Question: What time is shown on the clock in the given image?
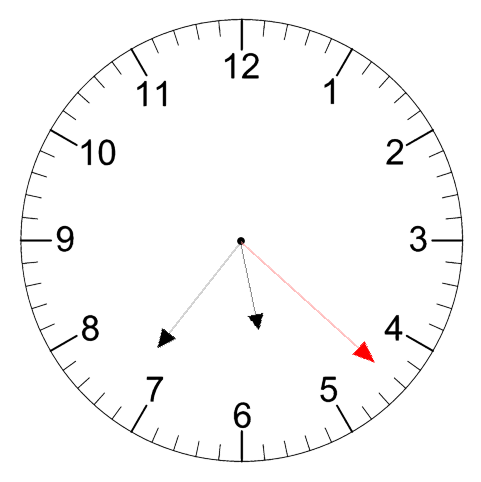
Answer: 05:36:22